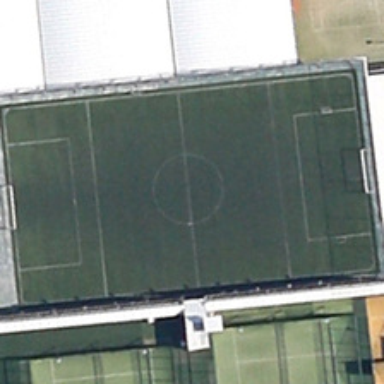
Two white buildings are near a football field .